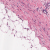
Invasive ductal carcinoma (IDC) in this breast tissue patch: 0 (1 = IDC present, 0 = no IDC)